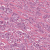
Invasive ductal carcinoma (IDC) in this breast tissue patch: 1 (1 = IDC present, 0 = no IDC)